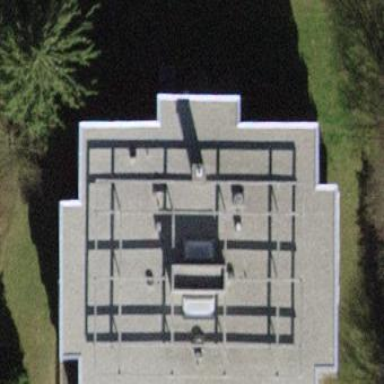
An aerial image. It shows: Apartment building with flat roof.